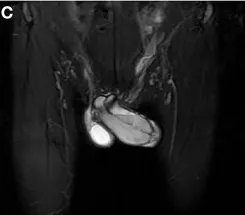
Radiological images of the pelvis. Meanwhile, MRI images (C) showed a hyperintense soft tissue mass in the dorsal side of the penis with poorly defined zones of high signal in the corpus cavernosum around the tumor.
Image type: radiology (mri)